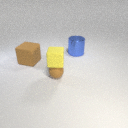
small brown rubber sphere to the left of large blue metal cylinder